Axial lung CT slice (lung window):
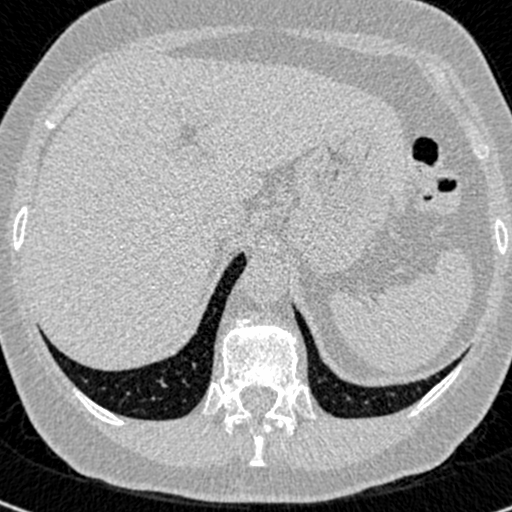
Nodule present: no